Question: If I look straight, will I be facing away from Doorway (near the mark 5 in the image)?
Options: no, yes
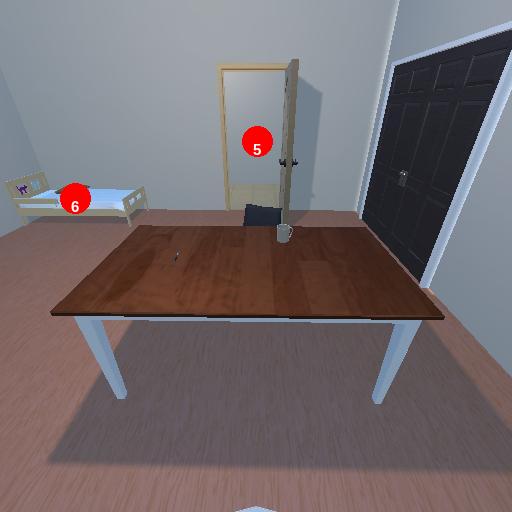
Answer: no